Field crop: tomato
Growth stage: 1
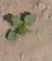
Species: solanum